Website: apple
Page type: customer-info-address
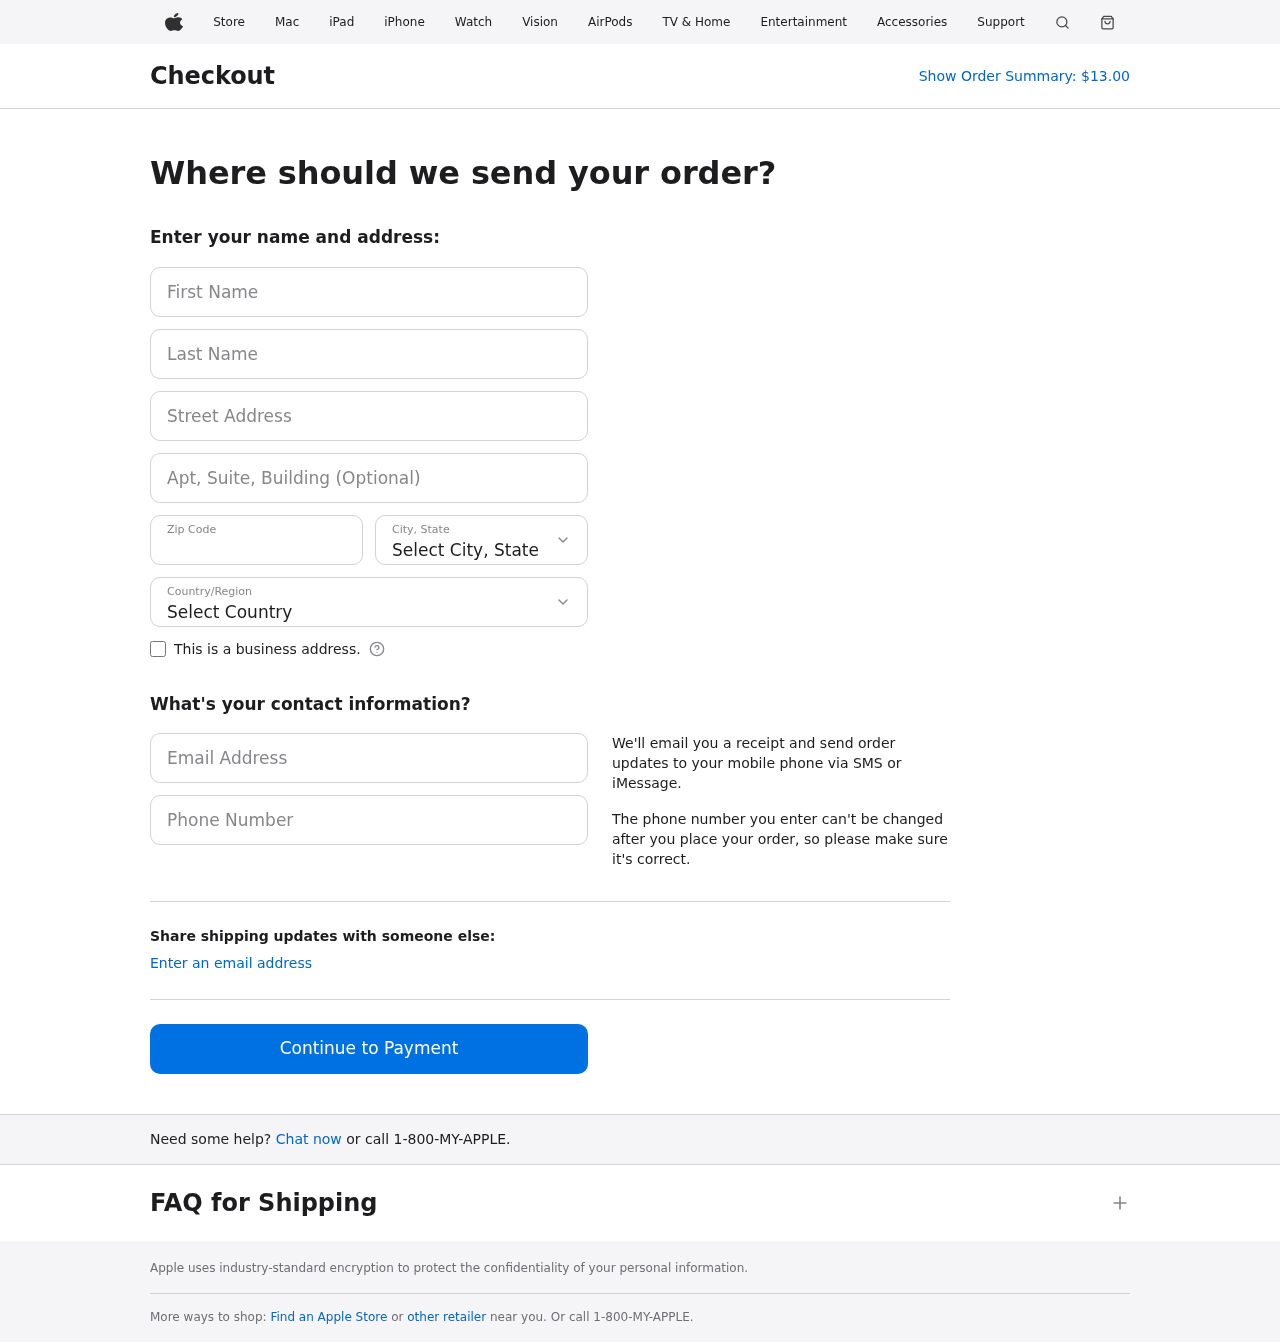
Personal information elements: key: PII_CITY_STATE
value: North Luis, CA
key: PII_COUNTRY
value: United States
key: PII_EMAIL
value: mwolf@hotmail.com
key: PII_FIRSTNAME
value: Michelle
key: PII_LASTNAME
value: Wolf
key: PII_PHONE
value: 9679735308
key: PII_POSTCODE
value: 56696
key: PII_STREET
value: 3340 Ian Station
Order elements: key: ORDER_TOTAL
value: $13.00